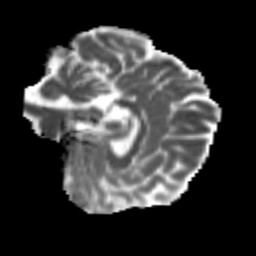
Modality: MD
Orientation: sagittal
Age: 23
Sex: female
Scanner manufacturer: siemens
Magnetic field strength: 3 T
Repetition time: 3.5 s
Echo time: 0.113 s